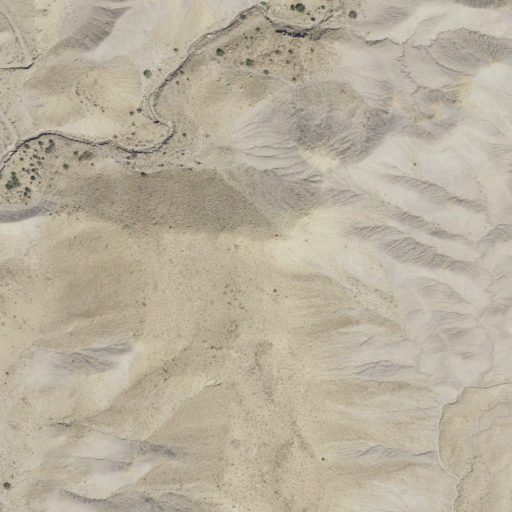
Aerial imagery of mountain in Utah named Pennell Creek Roughs containing shrub and barren land